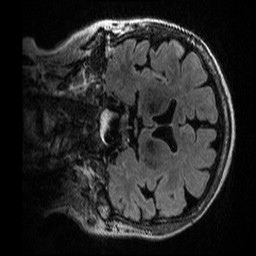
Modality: T2w
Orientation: coronal
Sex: female
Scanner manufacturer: ge
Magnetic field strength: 3 T
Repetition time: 6 s
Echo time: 0.1266 s